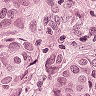
Metastatic tissue present: yes